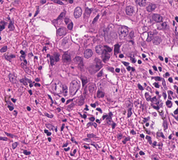
Tumor epithelial tissue: yes
Tumor-associated stroma tissue: yes
Normal tissue: no